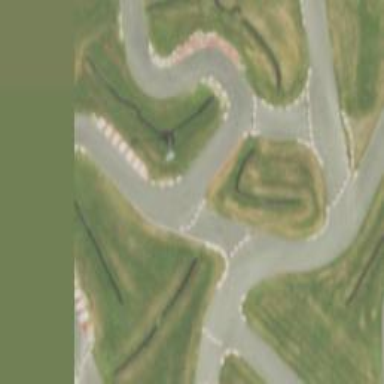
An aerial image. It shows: Karting raceway for sports enthusiasts.